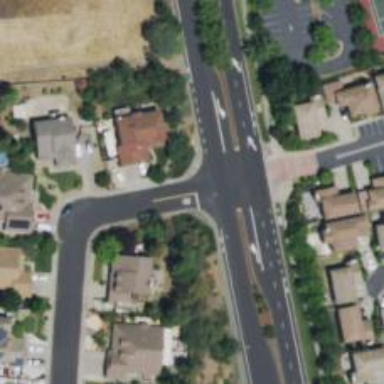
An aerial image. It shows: Road with stop sign.